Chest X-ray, PA view. Patient: 42 years old, sex F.
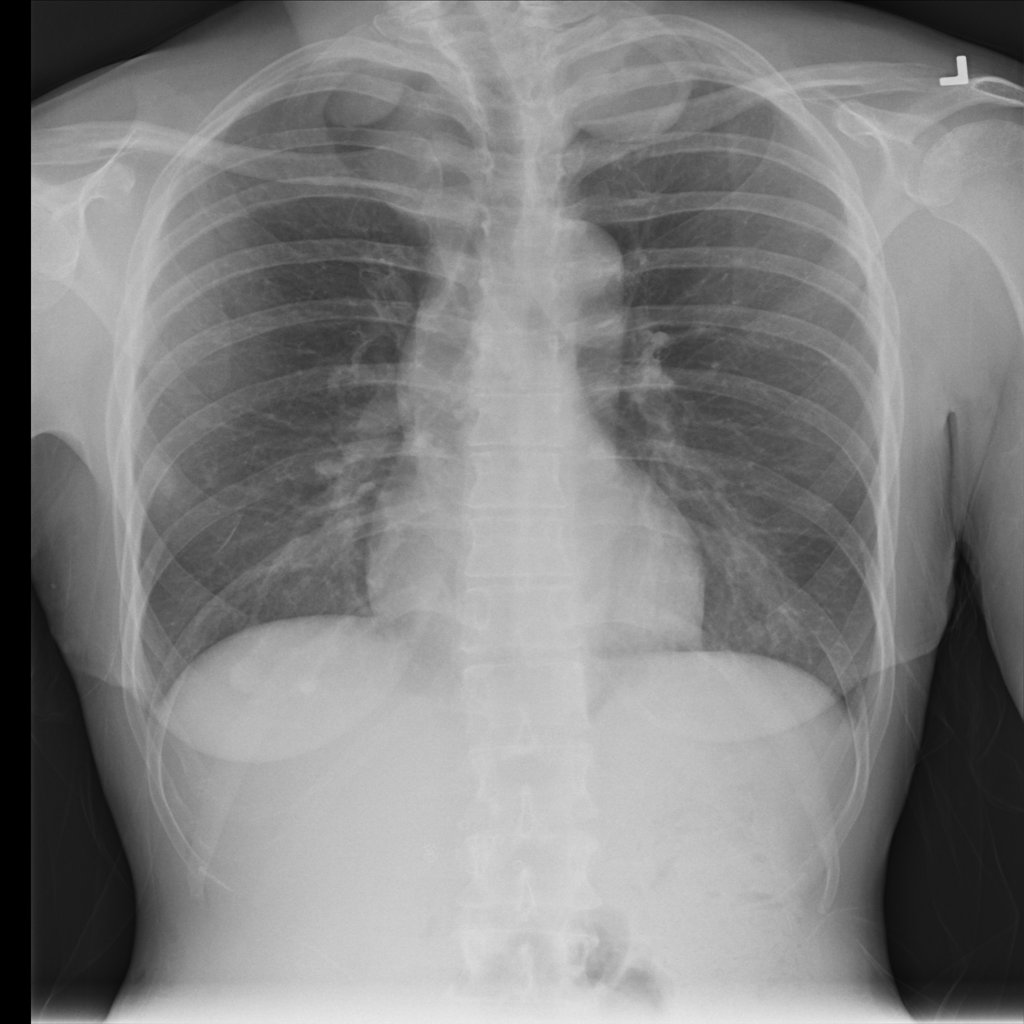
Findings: No Finding